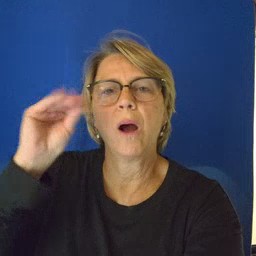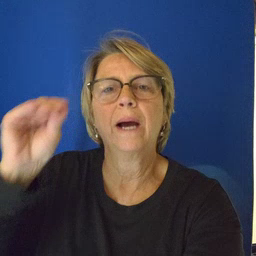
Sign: cowboy